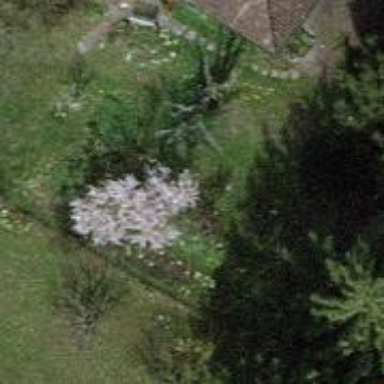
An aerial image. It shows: Evergreen needle-leaved tree.